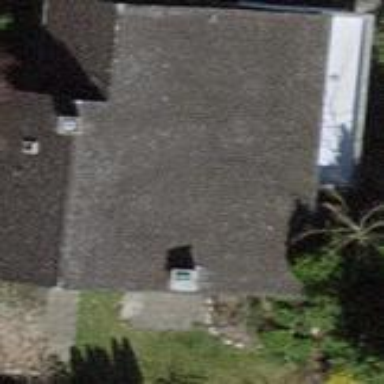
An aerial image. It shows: Building with tile roof.